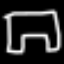
Label: pants